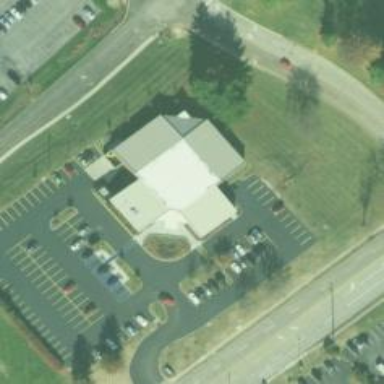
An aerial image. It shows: Building that serves as library.